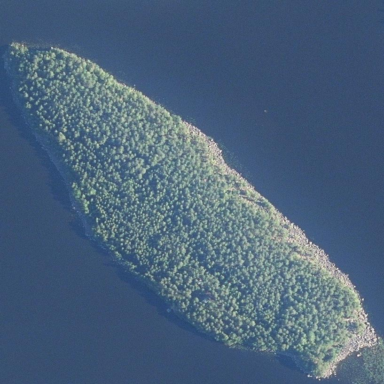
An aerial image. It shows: Islet covered with woodland.